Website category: auto
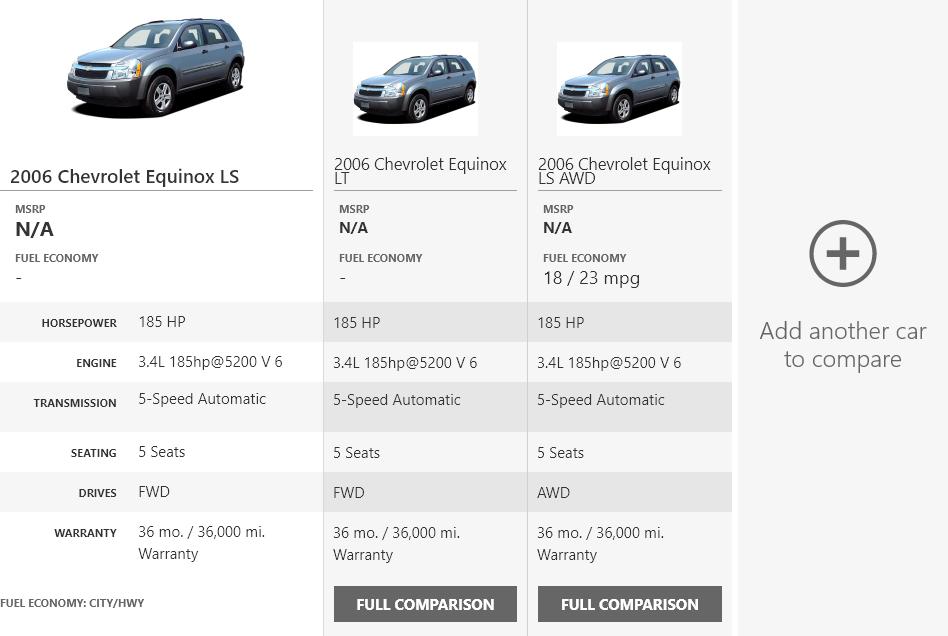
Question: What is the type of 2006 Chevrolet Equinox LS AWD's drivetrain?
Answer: AWD

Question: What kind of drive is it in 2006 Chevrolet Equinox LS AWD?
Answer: AWD

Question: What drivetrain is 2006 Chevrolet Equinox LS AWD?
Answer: AWD

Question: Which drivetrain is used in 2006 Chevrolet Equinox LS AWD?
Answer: AWD

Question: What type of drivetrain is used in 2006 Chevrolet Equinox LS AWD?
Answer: AWD

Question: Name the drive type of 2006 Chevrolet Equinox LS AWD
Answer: AWD

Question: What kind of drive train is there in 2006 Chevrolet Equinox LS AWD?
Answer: AWD

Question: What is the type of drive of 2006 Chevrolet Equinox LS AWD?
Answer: AWD

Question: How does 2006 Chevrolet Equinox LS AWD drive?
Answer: AWD

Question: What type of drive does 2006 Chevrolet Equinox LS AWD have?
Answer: AWD

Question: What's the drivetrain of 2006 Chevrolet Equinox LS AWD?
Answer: AWD

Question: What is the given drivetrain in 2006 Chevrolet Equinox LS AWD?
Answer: AWD

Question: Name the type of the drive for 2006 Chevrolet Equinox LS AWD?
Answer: AWD

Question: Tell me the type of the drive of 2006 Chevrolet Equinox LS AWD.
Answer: AWD

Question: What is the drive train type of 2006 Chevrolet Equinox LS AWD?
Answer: AWD

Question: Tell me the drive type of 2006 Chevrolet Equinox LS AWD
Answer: AWD

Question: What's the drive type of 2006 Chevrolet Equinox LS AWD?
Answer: AWD

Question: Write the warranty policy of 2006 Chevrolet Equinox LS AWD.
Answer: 36 mo. / 36,000 mi. Warranty

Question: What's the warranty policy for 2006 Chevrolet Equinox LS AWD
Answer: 36 mo. / 36,000 mi. Warranty

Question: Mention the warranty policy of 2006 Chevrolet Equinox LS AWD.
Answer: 36 mo. / 36,000 mi. Warranty

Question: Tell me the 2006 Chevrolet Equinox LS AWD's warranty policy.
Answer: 36 mo. / 36,000 mi. Warranty